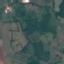
Land use / land cover: Pasture